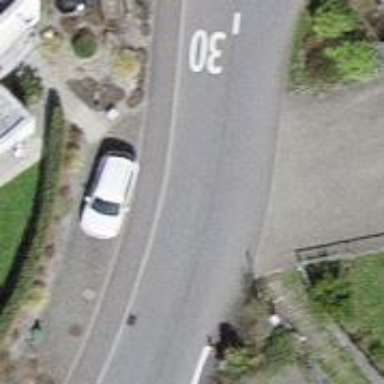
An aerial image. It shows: Kerb serving as barrier.